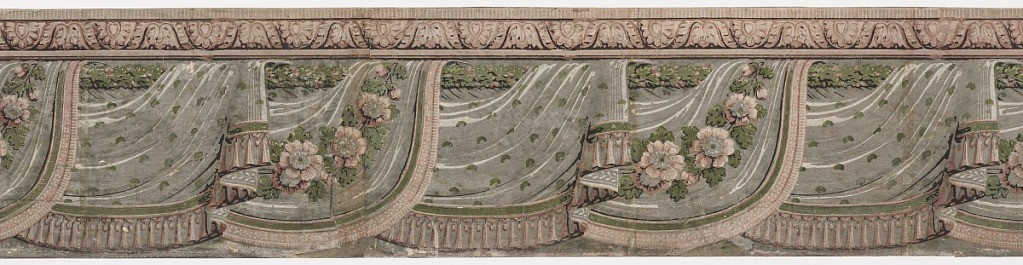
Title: Border
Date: ca. 1830
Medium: Block-printed on joined sheets
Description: Simulated drapery border with two different patterned fabrics alternating. One contains a central floral swag, the other contains all-over patterning.  Each has a fringe along the bottom edge. Printed in green and pink.